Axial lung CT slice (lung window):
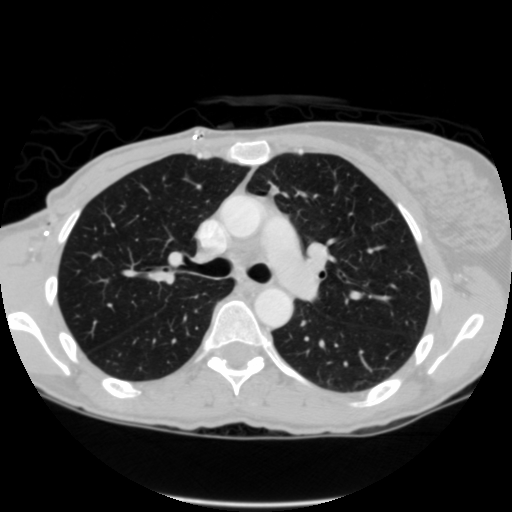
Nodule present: no